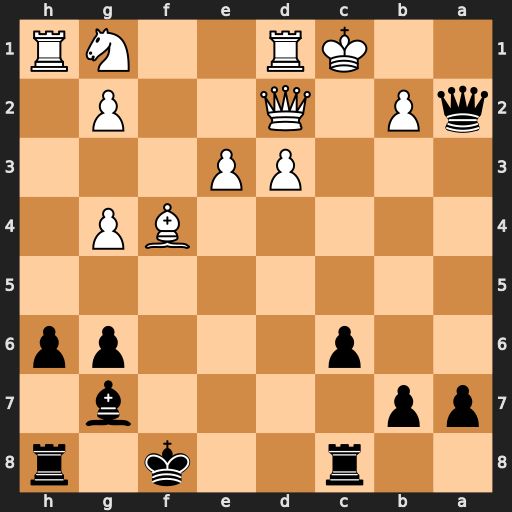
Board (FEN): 2r2k1r/pp4b1/2p3pp/8/5BP1/3PP3/qP1Q2P1/2KR2NR
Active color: b
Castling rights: -
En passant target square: -
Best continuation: Qa1+ Kc2 Qxb2#